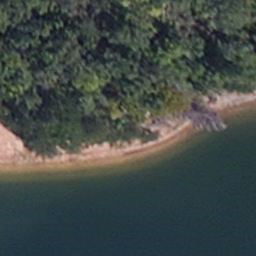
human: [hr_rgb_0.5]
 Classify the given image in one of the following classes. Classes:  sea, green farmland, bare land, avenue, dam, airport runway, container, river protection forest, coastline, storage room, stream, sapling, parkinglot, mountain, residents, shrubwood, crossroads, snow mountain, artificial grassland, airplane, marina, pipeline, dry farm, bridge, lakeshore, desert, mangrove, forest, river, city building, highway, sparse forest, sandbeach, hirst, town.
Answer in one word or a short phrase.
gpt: lakeshore